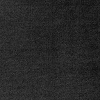
Atmospheric dust classification: dusty